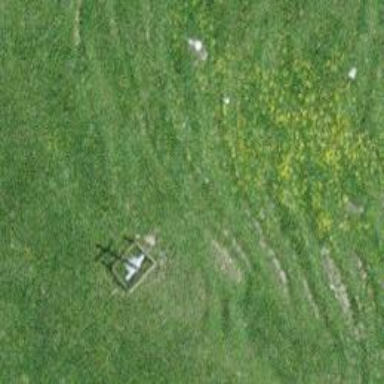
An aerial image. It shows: Wayside cross with historic significance.